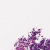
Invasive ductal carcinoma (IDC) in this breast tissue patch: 0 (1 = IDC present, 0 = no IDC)